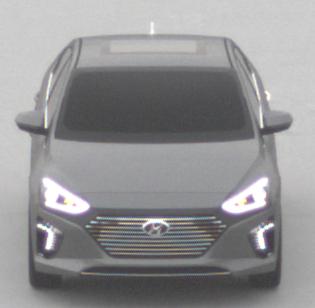
Make: Hyundai
Model: IONIQ Hybrid
Detailed model: IONIQ (AE) Hybrid
Model produced from: 2016/10
Model produced until: 2018/08
Doors: 5
Color: gray
Road condition: dry road
Daytime: morning or afternoon
Contrast: low contrast